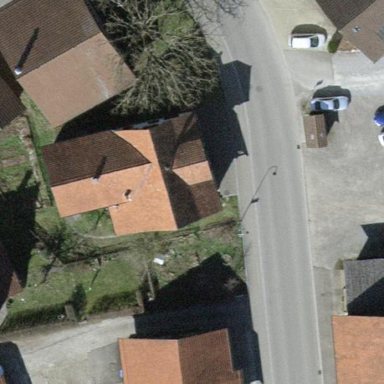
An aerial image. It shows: Detached building with gabled roof.